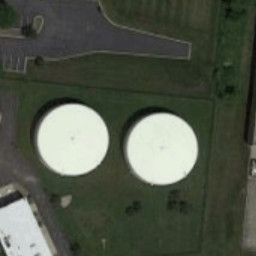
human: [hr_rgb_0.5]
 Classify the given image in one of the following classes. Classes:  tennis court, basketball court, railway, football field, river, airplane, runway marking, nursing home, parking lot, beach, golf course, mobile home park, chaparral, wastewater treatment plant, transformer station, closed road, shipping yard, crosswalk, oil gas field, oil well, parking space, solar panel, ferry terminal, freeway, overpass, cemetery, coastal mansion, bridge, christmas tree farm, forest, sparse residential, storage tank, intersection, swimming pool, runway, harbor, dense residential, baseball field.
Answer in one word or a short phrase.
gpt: storage tank